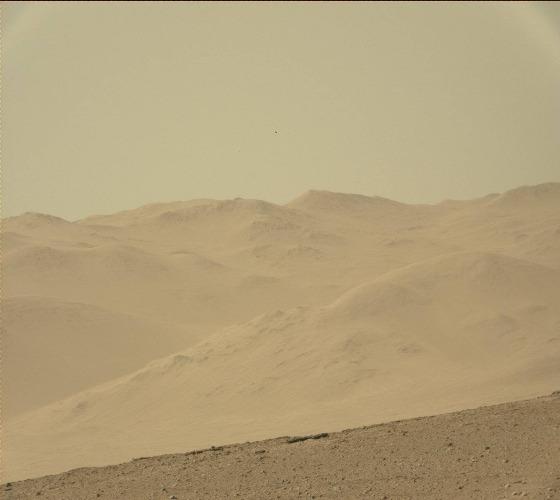
Terrain classes present: Gravel / Sand / Soil, Rock, Sky / Distant Mountains